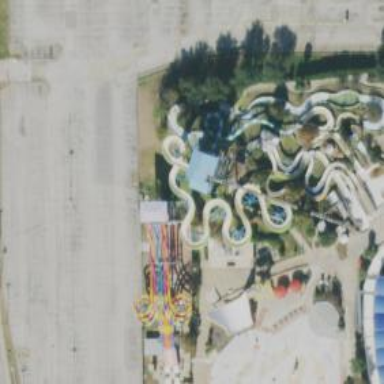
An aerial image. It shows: Water slide attraction.